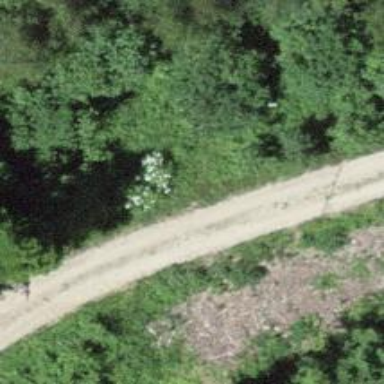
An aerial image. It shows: Gravel track with grade2 tracktype.